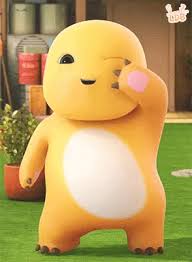
Label: nailong